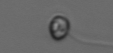
Label: flagellate